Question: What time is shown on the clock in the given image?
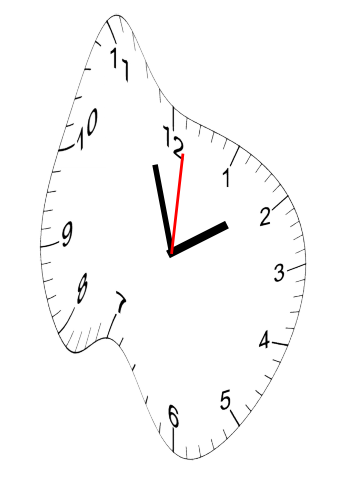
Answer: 01:57:01